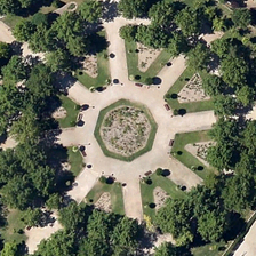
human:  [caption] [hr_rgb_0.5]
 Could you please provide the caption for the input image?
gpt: The white classroom is in the middle of the green lawn.

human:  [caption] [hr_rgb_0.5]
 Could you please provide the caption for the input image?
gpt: The woods are surrounded by a shooting range.

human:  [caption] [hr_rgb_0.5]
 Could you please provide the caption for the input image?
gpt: The woods are surrounded by polygons.

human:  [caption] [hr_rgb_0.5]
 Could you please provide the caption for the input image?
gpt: The forest is surrounded by polygons.

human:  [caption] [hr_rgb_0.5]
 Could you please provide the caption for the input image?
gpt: Between the white avenue and the green lawn.